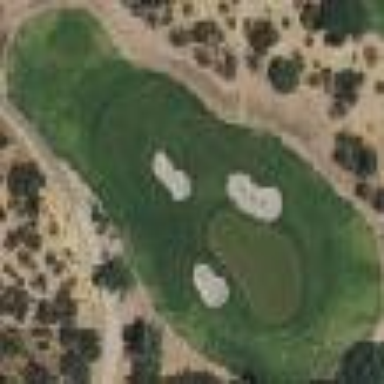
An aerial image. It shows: Rough area in golf course.